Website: crate-barrel
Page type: delivery-shipping
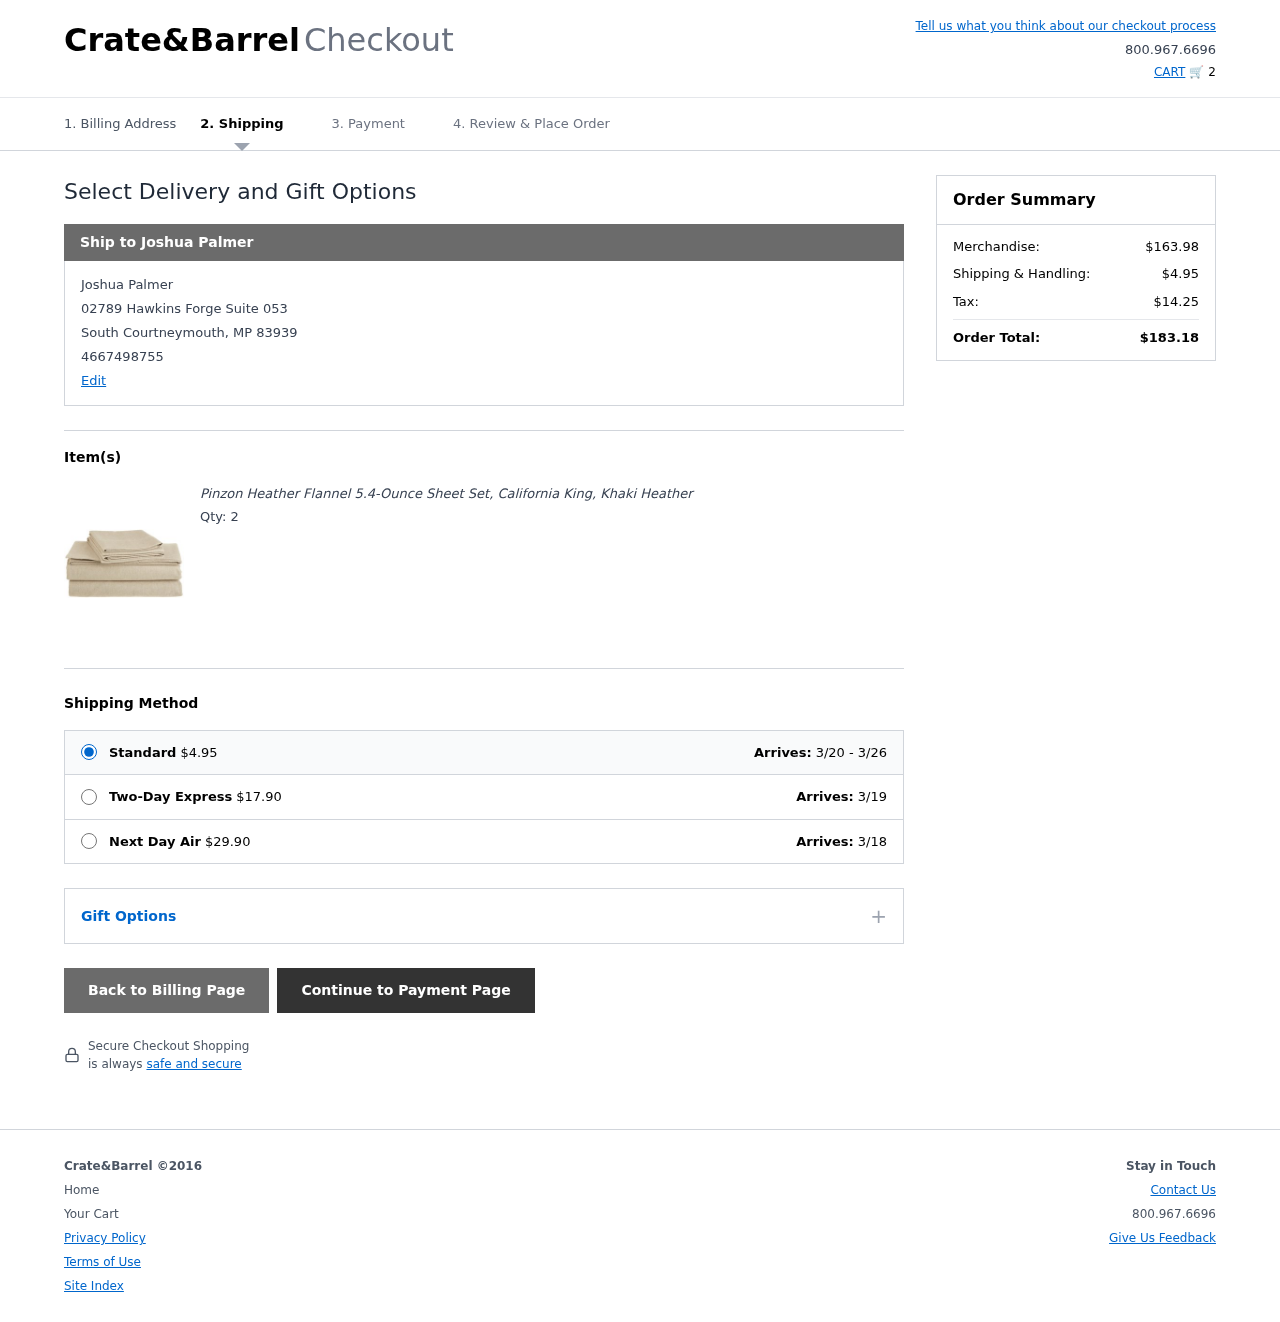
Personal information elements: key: PII_CITY
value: South Courtneymouth
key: PII_FULLNAME
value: Joshua Palmer
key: PII_PHONE
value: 4667498755
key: PII_POSTCODE
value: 83939
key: PII_STATE_ABBR
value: MP
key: PII_STREET
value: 02789 Hawkins Forge Suite 053
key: PII_FULLNAME2
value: Joshua Palmer
Product elements: key: PRODUCT1_NAME
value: Pinzon Heather Flannel 5.4-Ounce Sheet Set, California King, Khaki Heather
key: PRODUCT1_QUANTITY
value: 2
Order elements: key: ORDER_NUM_ITEMS
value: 2
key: ORDER_SHIPPING_COST
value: $4.95
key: ORDER_DELIVERY_DATE_RANGE
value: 3/20 - 3/26
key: ORDER_SHIPPING_COST_EXPRESS
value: $17.90
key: ORDER_SHIPPING_DATE_EXPRESS
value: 3/19
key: ORDER_SHIPPING_COST_NEXT_DAY
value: $29.90
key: ORDER_SHIPPING_DATE_NEXT_DAY
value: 3/18
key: ORDER_SUBTOTAL
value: $163.98
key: ORDER_SHIPPING_COST2
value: $4.95
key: ORDER_TAX
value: $14.25
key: ORDER_TOTAL
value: $183.18